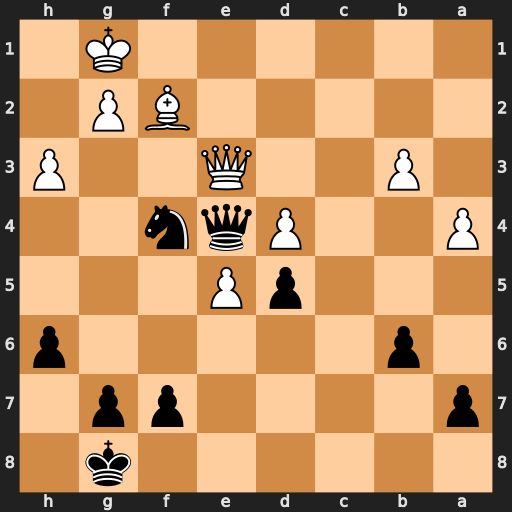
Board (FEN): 6k1/p4pp1/1p5p/3pP3/P2Pqn2/1P2Q2P/5BP1/6K1
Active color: b
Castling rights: -
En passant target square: -
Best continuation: Qxg2#